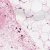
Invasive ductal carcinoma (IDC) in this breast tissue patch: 0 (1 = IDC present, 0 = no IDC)